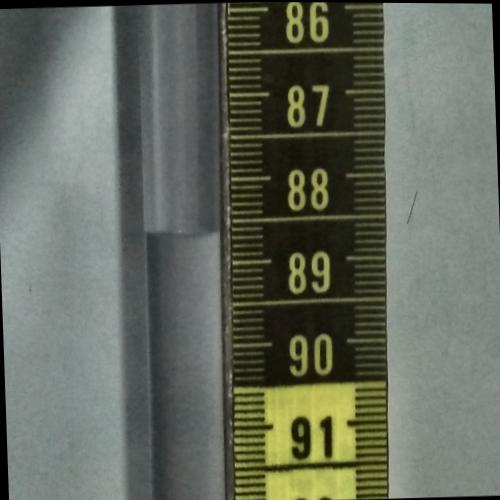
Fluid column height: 88.6 cm